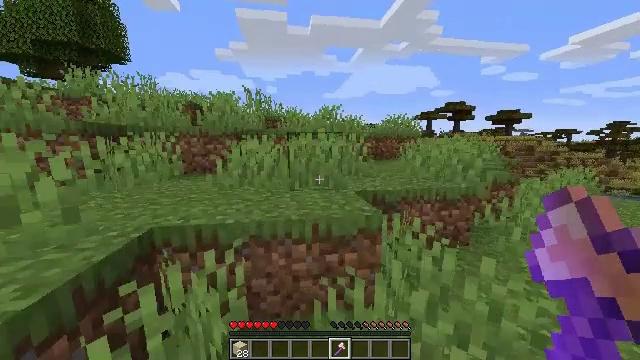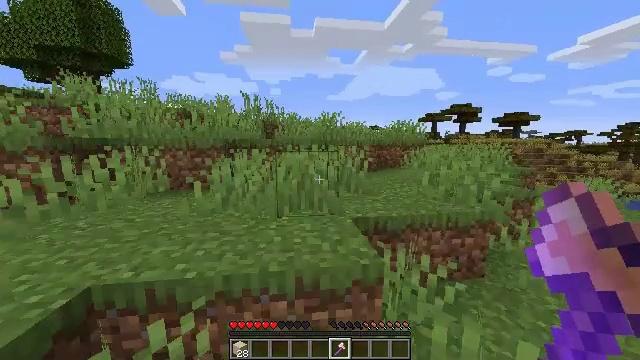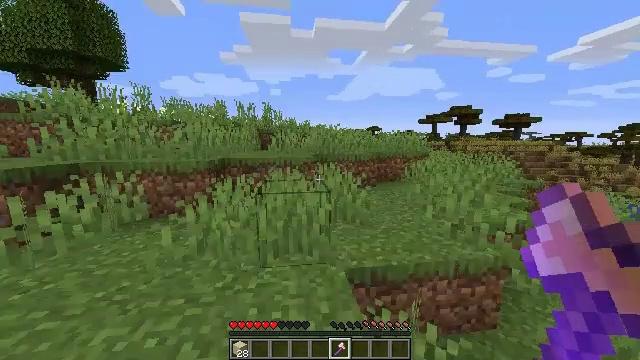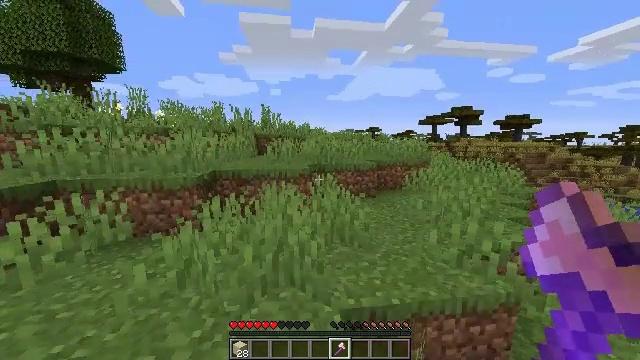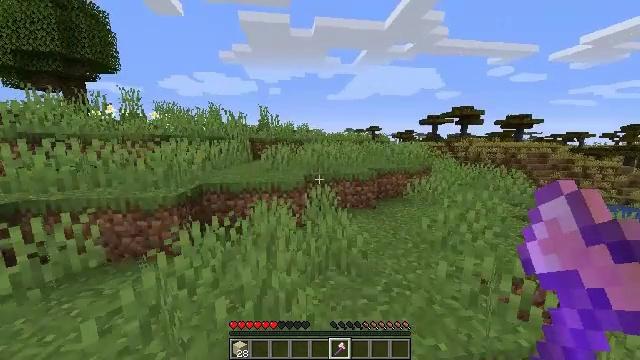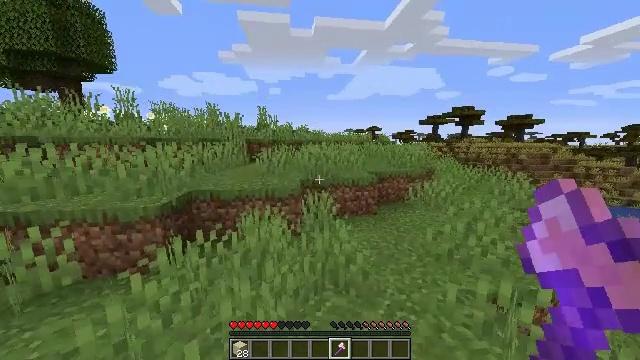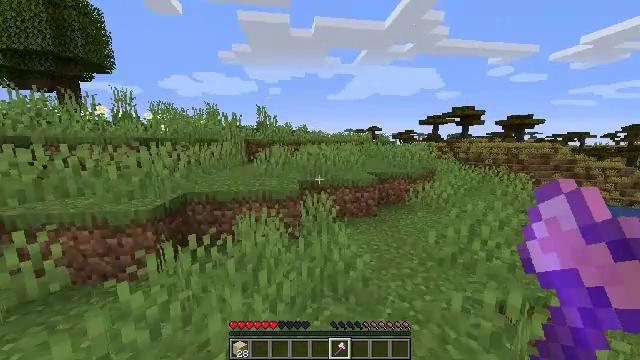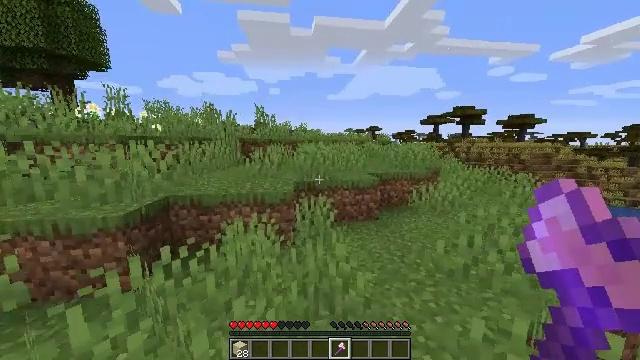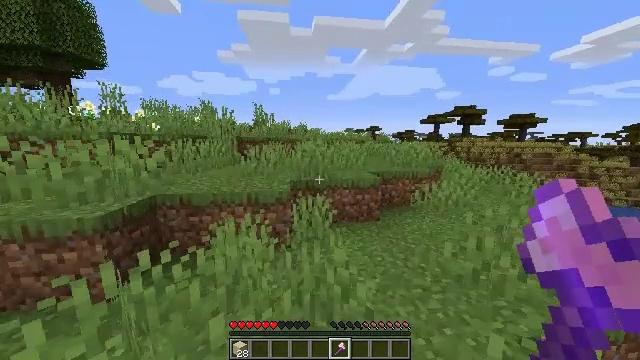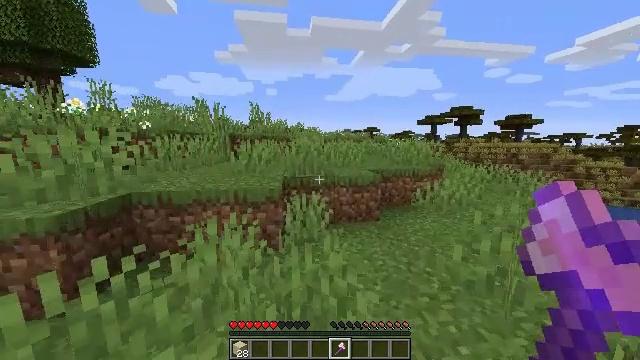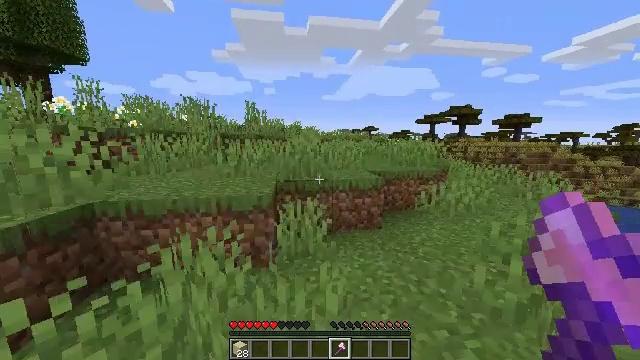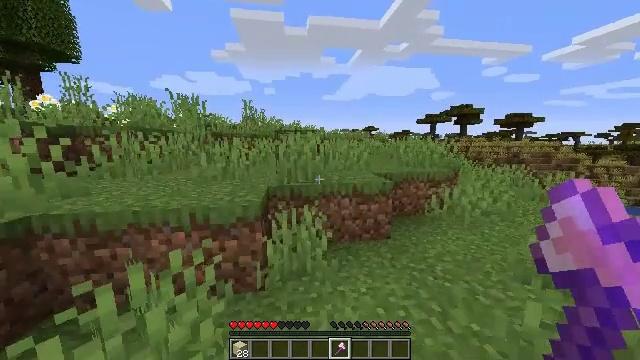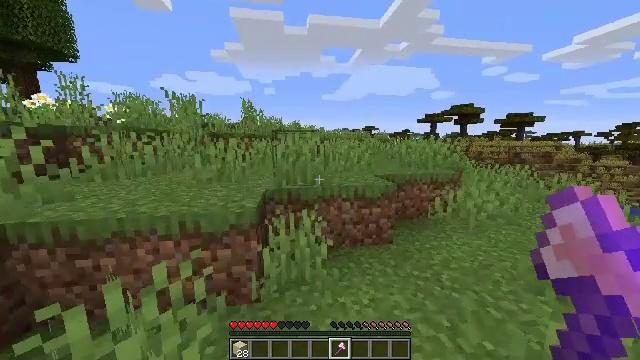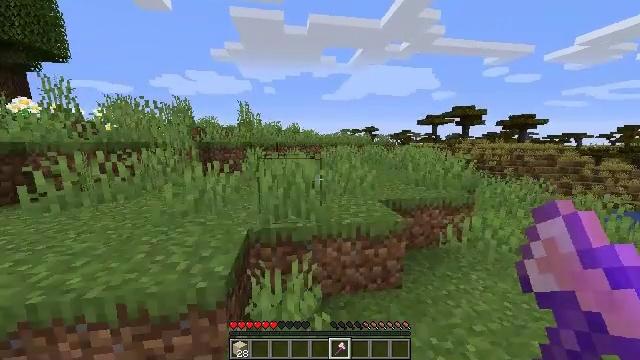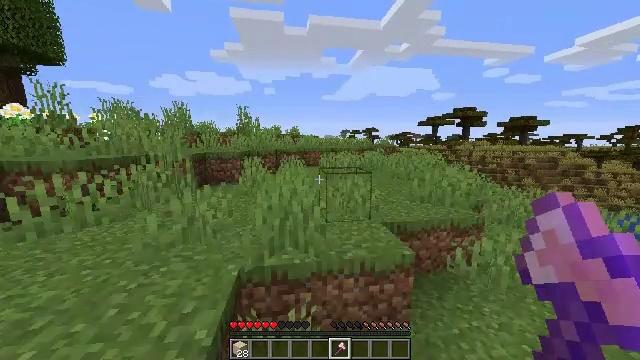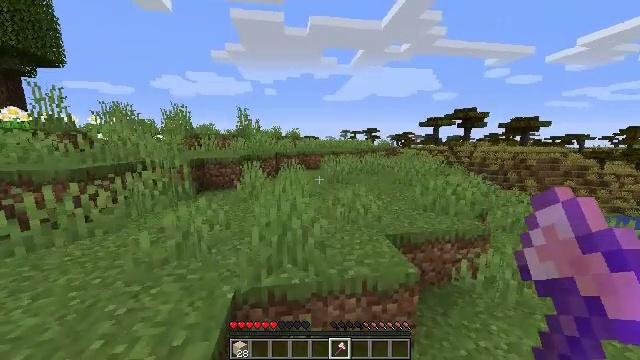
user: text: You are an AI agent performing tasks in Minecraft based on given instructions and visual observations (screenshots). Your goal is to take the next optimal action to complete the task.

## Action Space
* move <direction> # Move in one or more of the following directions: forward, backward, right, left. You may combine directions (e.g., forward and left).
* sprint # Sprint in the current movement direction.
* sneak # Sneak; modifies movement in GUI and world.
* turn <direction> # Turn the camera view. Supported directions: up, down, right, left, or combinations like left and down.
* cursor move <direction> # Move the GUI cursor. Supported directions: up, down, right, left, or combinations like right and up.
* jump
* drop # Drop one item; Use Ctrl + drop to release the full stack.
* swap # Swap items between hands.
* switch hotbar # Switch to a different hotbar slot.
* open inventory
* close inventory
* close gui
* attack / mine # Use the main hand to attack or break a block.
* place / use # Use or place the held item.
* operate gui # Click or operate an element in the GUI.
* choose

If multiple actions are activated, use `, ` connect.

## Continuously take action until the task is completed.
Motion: motion action
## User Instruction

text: Harvest the acacia log from the forest.
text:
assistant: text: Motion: move forward, turn left, jump
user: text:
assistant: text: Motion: move forward, jump
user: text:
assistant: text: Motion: move forward, jump
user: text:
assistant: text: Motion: move forward, jump
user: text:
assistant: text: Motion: move forward
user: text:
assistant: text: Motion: move forward
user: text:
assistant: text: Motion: move forward
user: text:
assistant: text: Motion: move forward
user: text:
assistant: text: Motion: move forward
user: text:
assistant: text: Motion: move forward
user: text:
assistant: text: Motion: move forward
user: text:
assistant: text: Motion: move forward
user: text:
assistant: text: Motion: move forward, jump
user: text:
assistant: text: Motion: move forward, jump
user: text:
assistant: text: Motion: move forward, jump
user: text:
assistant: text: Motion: move forward, jump
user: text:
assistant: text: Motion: move forward, jump
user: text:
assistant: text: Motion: move forward, jump
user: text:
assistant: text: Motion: move forward
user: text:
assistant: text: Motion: move forward
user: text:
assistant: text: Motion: move forward
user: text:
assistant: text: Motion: move forward
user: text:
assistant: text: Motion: move forward, jump
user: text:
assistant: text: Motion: move forward, jump
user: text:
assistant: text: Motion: move forward, jump
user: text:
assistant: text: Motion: move forward, jump
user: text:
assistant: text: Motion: move forward
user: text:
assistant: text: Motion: move forward
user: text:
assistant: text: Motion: move forward
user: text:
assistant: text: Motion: move forward